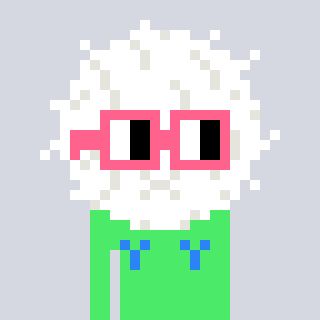
a pixel art character with square pink glasses, a cottonball-shaped head and a teal-colored body on a cool background